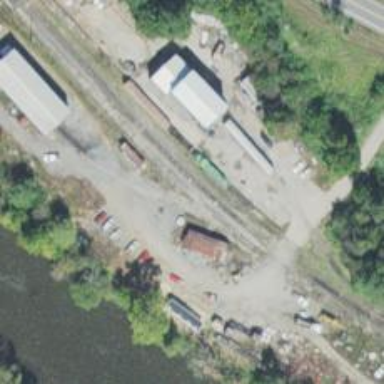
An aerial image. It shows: Railway siding with rails.